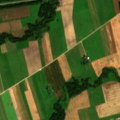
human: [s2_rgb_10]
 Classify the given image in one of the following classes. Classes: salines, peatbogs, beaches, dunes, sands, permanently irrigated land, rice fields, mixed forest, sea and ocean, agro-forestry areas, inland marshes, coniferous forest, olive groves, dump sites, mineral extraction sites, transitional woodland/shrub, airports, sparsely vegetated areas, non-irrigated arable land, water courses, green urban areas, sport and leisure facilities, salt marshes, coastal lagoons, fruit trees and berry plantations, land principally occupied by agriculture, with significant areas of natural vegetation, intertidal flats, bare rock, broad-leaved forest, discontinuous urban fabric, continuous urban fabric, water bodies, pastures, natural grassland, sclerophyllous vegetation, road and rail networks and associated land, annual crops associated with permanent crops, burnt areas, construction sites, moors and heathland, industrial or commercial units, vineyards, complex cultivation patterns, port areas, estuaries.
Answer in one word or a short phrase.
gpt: road and rail networks and associated land, non-irrigated arable land, pastures, broad-leaved forest, transitional woodland/shrub